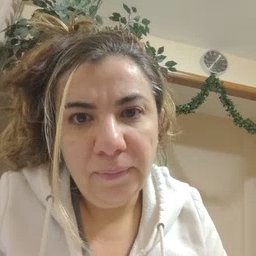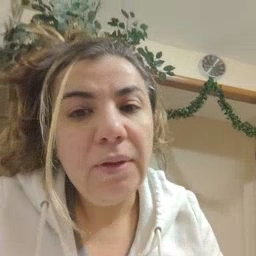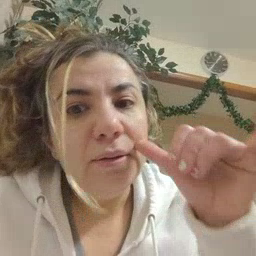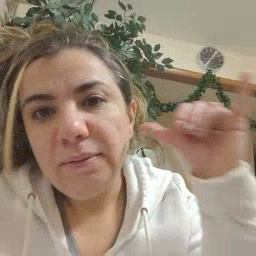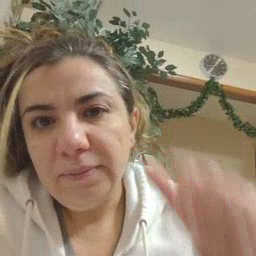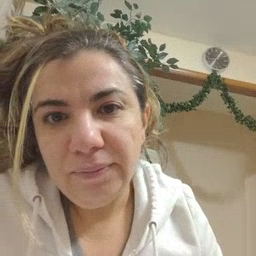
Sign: yesterday